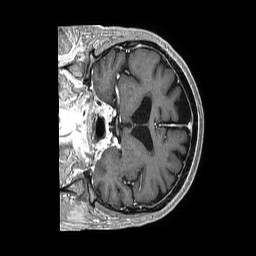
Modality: T1w
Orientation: coronal
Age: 79
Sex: male
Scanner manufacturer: philips
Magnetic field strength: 1.5 T
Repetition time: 0.007737 s
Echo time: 0.003527 s